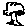
Label: tree